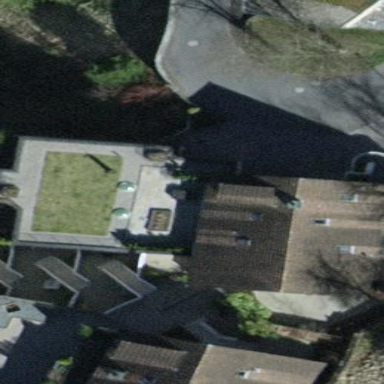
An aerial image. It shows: Building with flat roof.